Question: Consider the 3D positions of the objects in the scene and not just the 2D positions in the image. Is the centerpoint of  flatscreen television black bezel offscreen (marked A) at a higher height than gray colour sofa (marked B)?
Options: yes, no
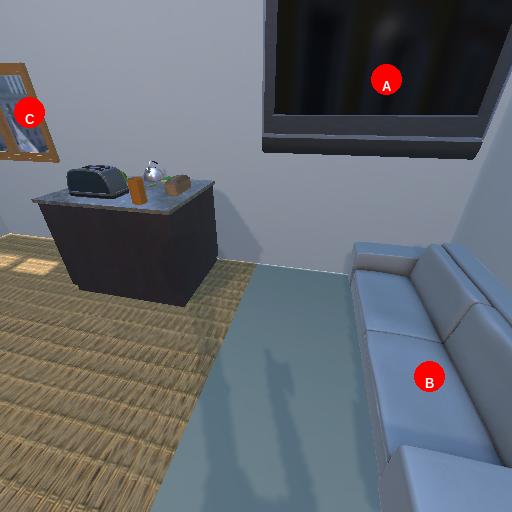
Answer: yes